Question:
How can I show rectangle size on top left corner in C#.
Done:
'''
int Starting = this.endX - this.startX;
int Ending = this.endY - this.startY;
if(startY<15) {
label1.Text = Starting.ToString() + " , " + Ending.ToString();
label1.SetBounds(startX + 3, startY + 5, 20, 10);
} else {
label1.Text = Starting.ToString() + " , " + Ending.ToString();
label1.SetBounds(startX + 3, startY - 18, 20, 10);
}
'''
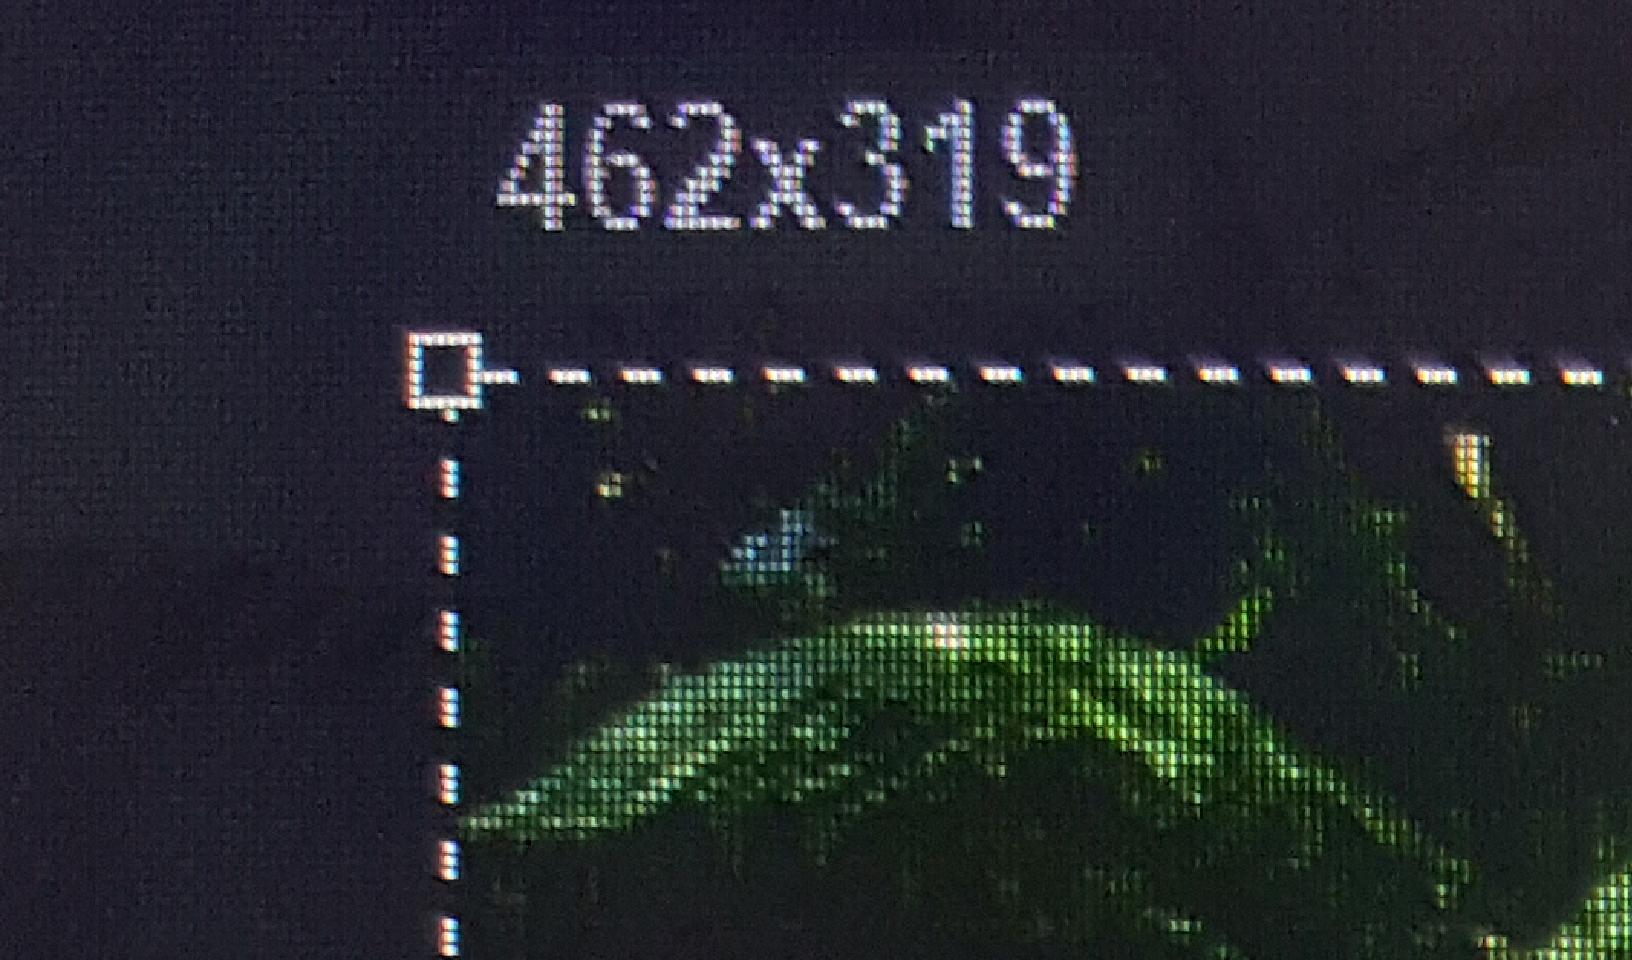
Answer: Using label and defining starting positions
'''
int Starting = this.endX - this.startX;
int Ending = this.endY - this.startY;
if(startY<15)
{
label1.Text = Starting.ToString() + " , " + Ending.ToString();
label1.SetBounds(startX + 3, startY + 5, 20, 10);
}
else
{
label1.Text = Starting.ToString() + " , " + Ending.ToString();
label1.SetBounds(startX + 3, startY - 18, 20, 10);
}
'''